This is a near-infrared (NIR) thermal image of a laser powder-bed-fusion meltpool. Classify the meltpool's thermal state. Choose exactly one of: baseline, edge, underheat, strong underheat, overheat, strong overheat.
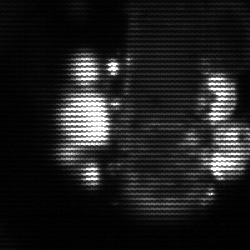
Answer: strong underheat